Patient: sex F, age 67
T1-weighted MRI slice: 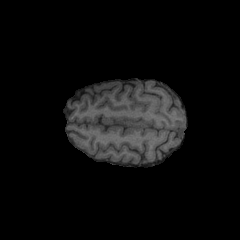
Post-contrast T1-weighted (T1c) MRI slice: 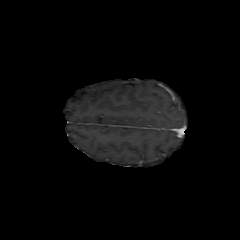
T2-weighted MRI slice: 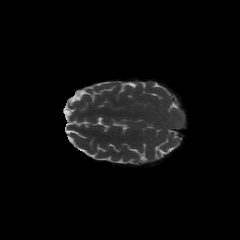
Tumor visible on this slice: no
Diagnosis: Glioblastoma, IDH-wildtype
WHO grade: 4